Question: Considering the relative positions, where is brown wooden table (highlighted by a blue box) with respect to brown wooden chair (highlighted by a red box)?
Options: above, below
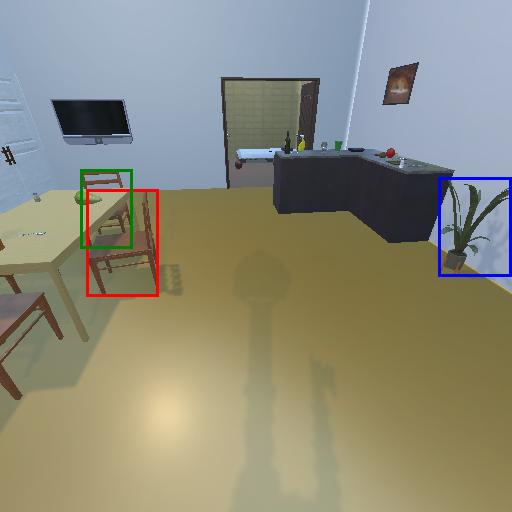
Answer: above